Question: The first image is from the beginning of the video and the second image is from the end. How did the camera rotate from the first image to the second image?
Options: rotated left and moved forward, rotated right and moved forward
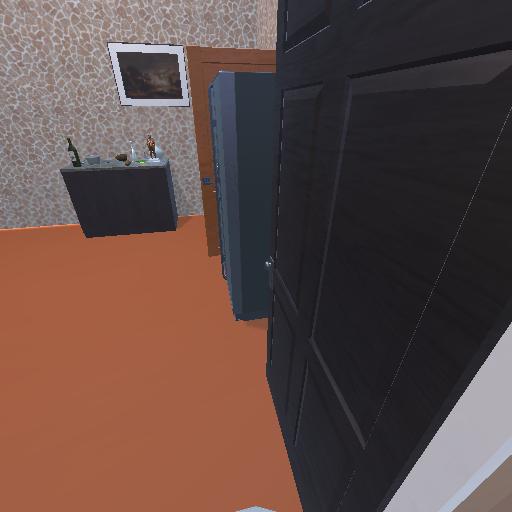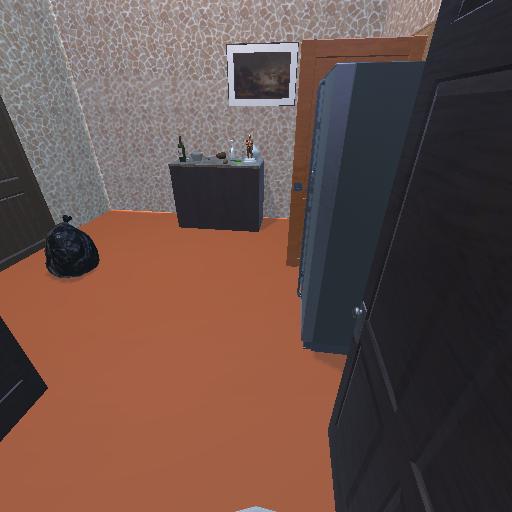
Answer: rotated left and moved forward